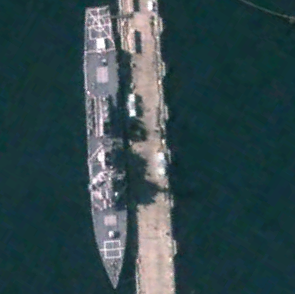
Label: destroyer